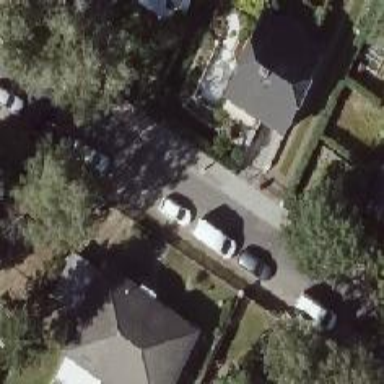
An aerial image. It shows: Smooth asphalt road in residential area.